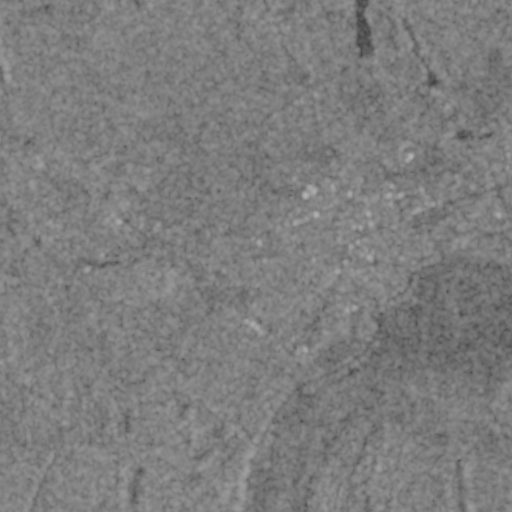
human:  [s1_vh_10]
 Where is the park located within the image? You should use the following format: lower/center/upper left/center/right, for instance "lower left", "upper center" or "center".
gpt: The park is located in the center right of the image.
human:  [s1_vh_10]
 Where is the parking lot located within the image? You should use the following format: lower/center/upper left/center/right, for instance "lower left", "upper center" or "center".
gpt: The parking lot is located in the center right of the image.
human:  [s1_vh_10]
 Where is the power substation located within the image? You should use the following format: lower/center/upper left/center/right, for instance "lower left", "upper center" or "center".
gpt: The power substation is located in the lower center of the image.
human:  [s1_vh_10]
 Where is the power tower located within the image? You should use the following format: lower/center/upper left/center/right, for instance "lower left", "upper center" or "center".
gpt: The power tower is located in the lower of the image.
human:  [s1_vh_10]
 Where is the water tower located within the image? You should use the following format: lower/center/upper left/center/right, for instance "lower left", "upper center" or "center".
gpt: The water tower is located in the upper right of the image.
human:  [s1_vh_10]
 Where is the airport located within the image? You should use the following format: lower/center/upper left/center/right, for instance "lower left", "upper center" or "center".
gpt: There is no airport in the image.

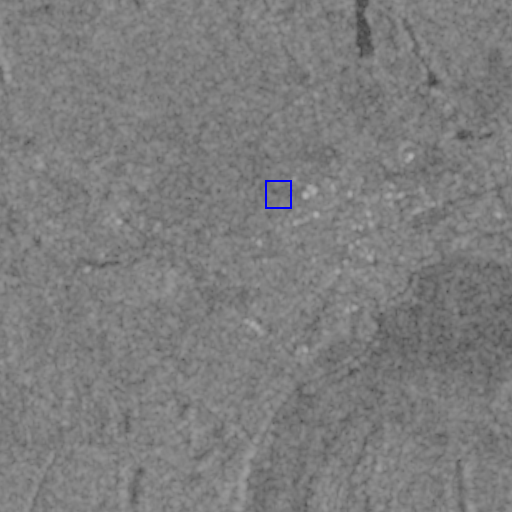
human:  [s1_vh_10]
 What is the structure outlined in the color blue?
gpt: The structure outlined in blue is a park.
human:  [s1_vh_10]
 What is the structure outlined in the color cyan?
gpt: There is no cyan outline.